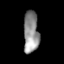
Tissue: lung
Cell type: T cells
Senescence score: 0.1705
Nuclear area (px): 622
Mean DAPI intensity: 143.559